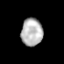
Tissue: prostate
Cell type: T cells
Senescence score: 0.751
Nuclear area (px): 584
Mean DAPI intensity: 180.815